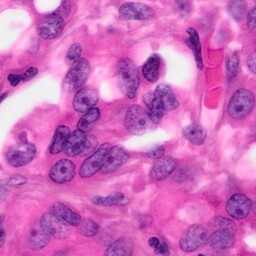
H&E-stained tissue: Pancreatic